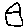
Label: house